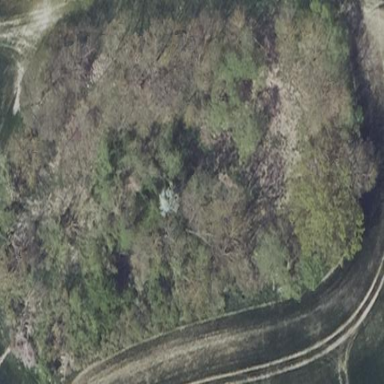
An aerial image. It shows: Woodland consisting of broadleaved trees.